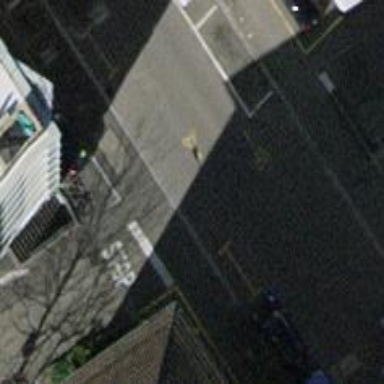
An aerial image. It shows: Unmarked crossing with traffic calming table on the road.